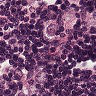
Metastatic tissue present: yes